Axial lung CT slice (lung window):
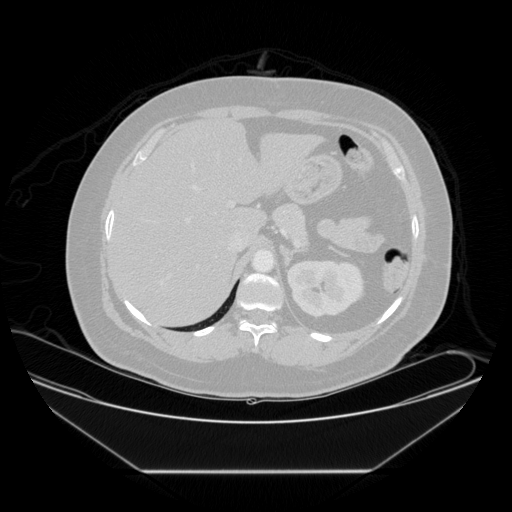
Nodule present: no